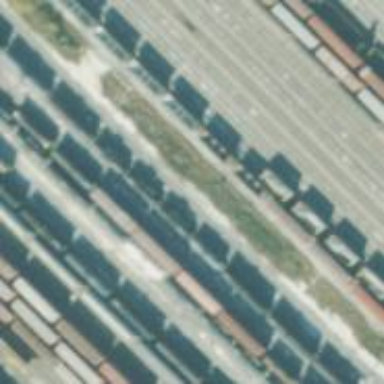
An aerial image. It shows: Railway yard used for maintenance and manifest purposes.